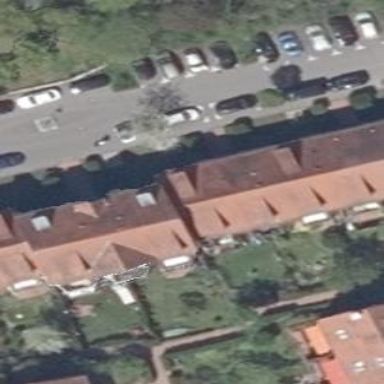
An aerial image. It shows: Gabled roof adorns the apartments building.